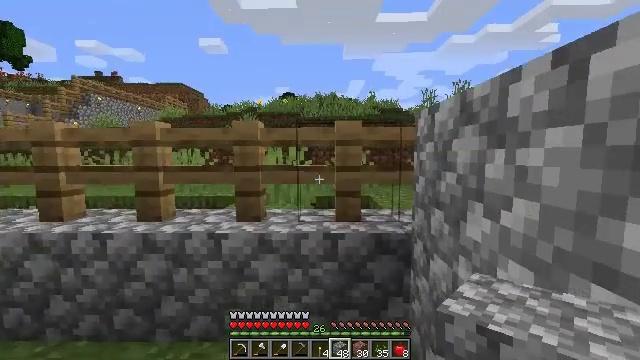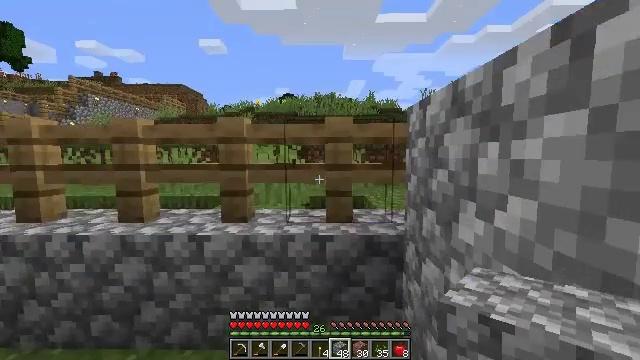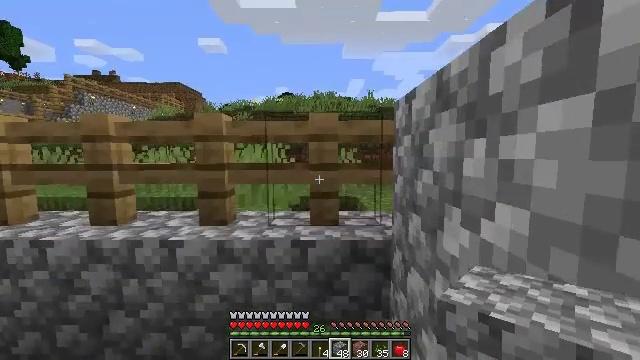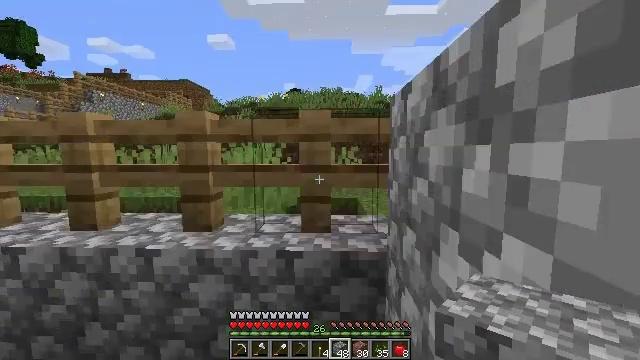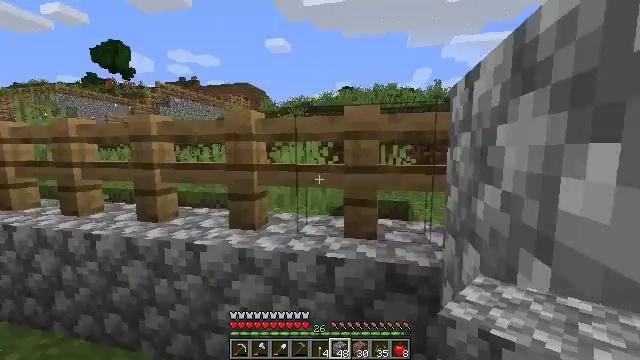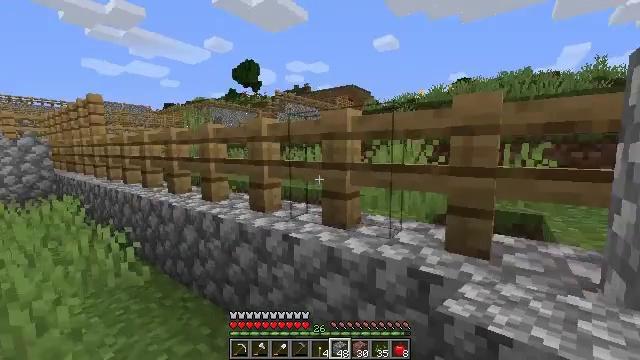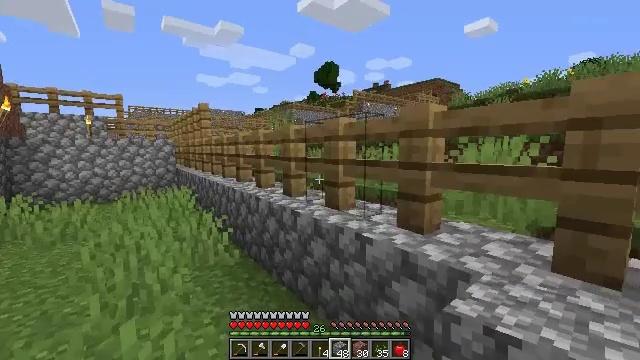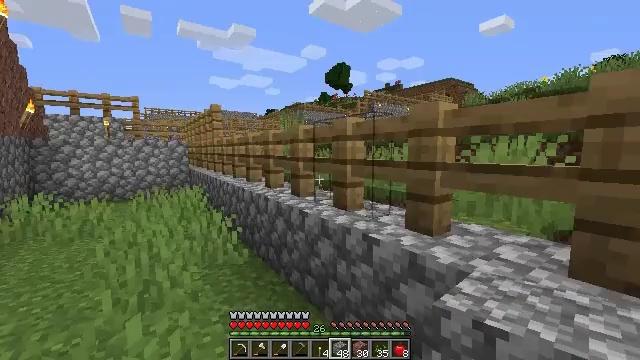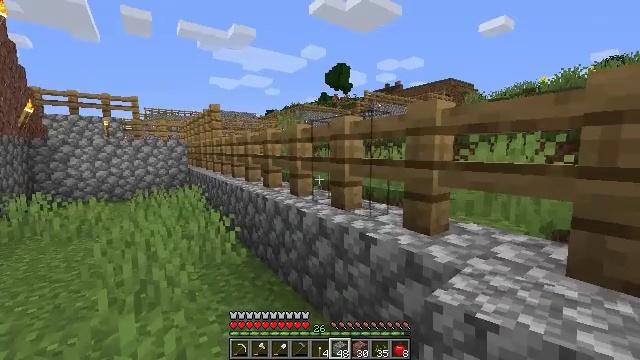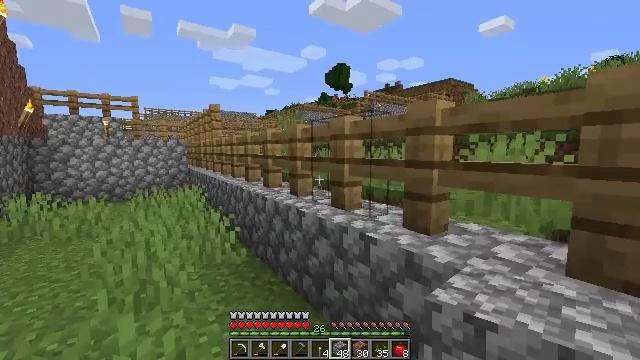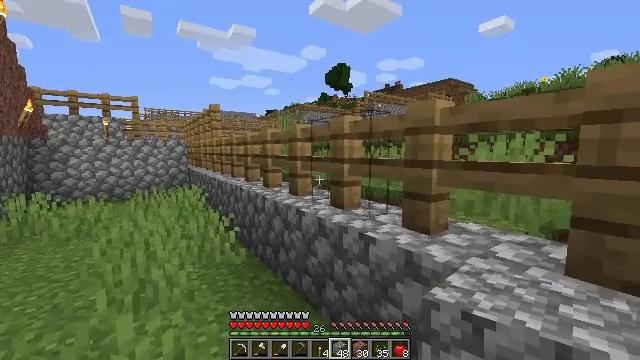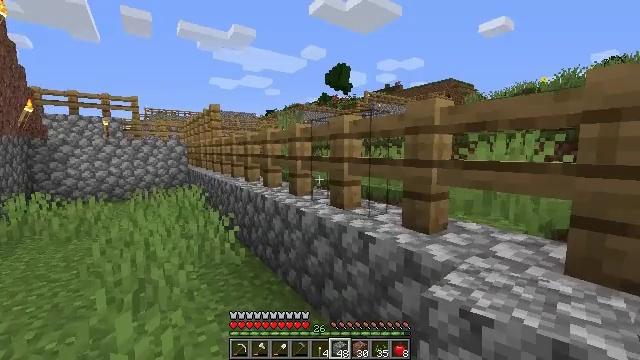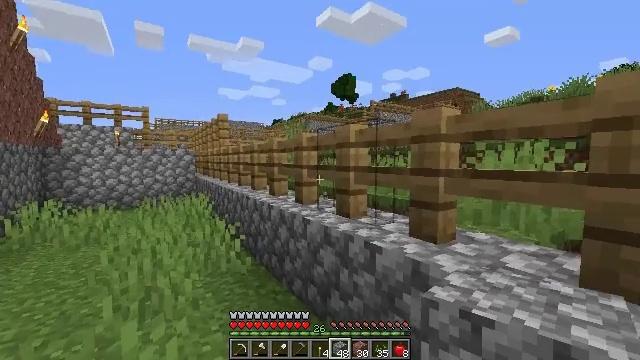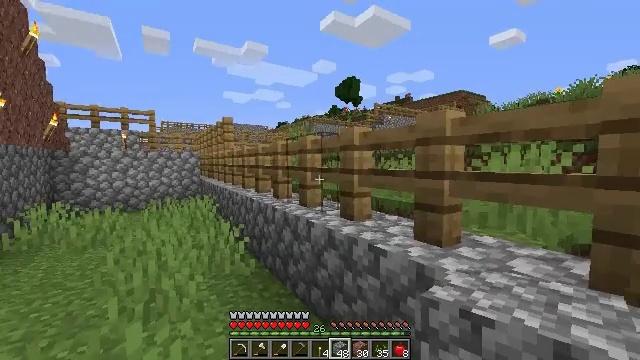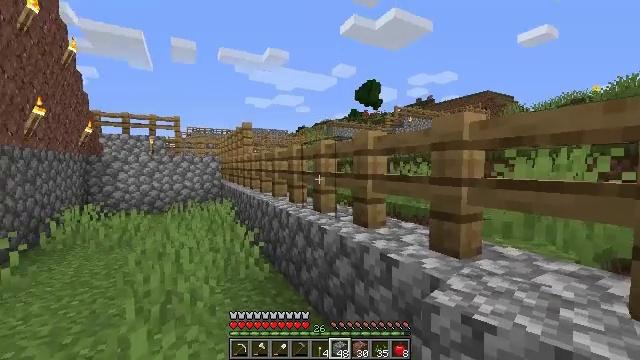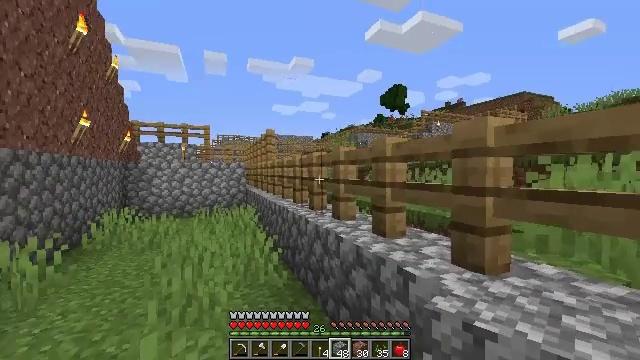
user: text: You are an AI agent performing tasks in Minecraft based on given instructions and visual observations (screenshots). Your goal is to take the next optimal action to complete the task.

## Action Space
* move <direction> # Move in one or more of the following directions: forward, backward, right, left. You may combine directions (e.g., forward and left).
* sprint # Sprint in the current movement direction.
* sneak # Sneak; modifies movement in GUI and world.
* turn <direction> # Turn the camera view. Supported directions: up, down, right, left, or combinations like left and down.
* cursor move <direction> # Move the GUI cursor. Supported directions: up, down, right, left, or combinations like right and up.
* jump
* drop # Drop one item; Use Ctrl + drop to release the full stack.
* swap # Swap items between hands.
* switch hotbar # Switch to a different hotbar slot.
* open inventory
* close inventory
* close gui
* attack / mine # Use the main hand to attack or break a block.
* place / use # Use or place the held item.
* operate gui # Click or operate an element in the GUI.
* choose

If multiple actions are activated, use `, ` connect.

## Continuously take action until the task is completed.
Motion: motion action
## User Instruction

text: Break down the oak fence.
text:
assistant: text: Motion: move forward and move right
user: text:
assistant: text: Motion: move forward and move right
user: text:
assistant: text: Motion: move forward, turn left
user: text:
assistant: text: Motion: turn left
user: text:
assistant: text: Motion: turn left
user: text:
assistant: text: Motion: turn left
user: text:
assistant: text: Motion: turn left
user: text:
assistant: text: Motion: no_op
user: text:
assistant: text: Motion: no_op
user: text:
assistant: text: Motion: no_op
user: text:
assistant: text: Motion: no_op
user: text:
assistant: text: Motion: turn left and up
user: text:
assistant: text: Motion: no_op
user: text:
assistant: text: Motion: move right, turn left
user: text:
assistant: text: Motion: move right, turn left and up
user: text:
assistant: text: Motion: move right, turn left and up
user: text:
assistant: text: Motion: move right, turn left and up
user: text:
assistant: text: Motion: move right
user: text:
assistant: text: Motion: no_op
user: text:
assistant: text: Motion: no_op
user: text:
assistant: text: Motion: no_op
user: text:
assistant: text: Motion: turn left
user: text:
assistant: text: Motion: turn left
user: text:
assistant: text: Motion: turn left
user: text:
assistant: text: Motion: turn left
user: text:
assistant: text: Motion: no_op
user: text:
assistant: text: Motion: no_op
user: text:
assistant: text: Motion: no_op
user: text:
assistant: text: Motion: no_op
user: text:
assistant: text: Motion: no_op